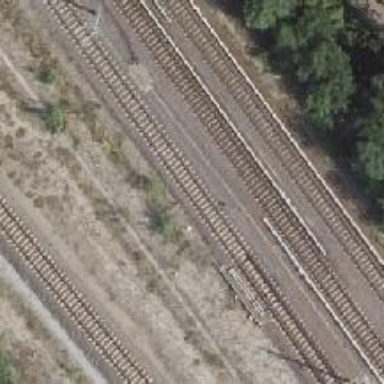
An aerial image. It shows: Railway signal.